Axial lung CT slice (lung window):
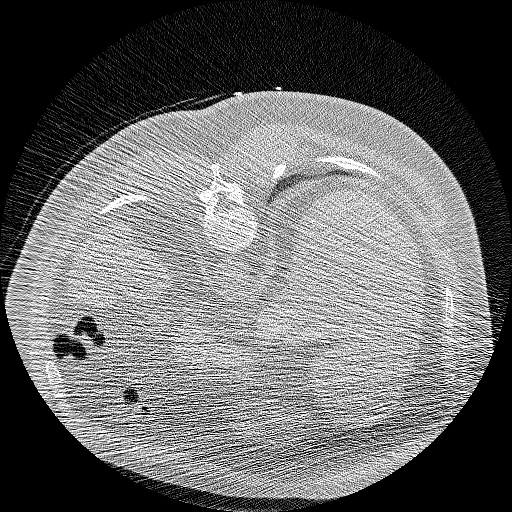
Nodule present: no